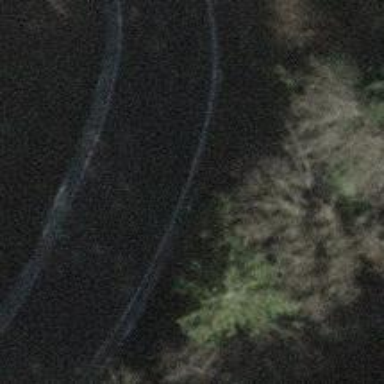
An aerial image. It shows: Tertiary road passing over bridge.